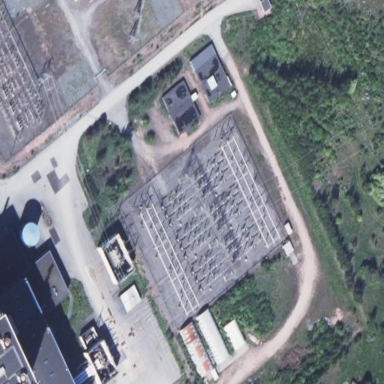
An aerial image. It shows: Switchgear for power distribution.